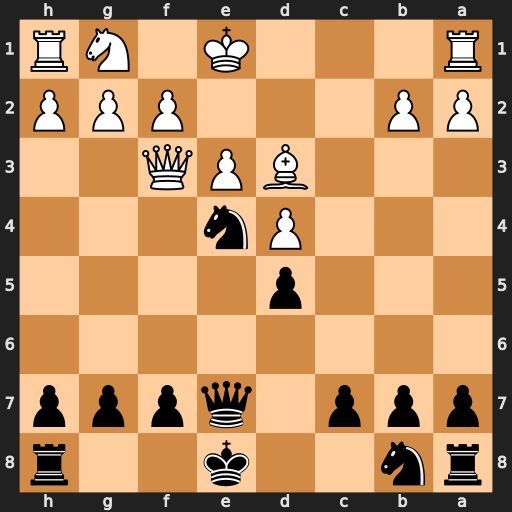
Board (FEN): rn2k2r/ppp1qppp/8/3p4/3Pn3/3BPQ2/PP3PPP/R3K1NR
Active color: b
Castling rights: KQkq
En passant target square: -
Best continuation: Qb4+